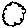
Label: cloud